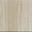
Piece: xx